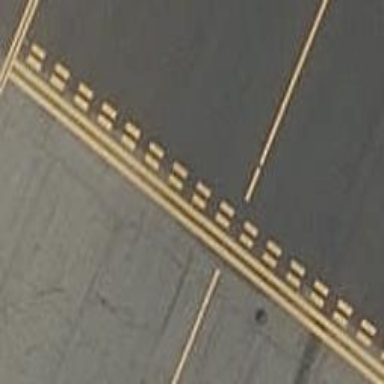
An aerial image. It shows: Runway holding position.